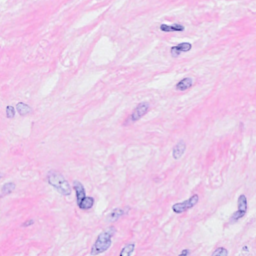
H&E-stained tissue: Breast